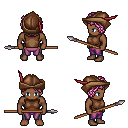
a pixel art fantasy rpg character, male body template, human, dark skin, brown sleeveless shirt, magenta pants, pink curly afro hairstyle, leather cap, spear, four views (front, back, left, right), 2x2 character sprite sheet, small pixel art, hard edges, no anti-aliasing